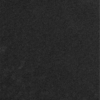
Label: dusty